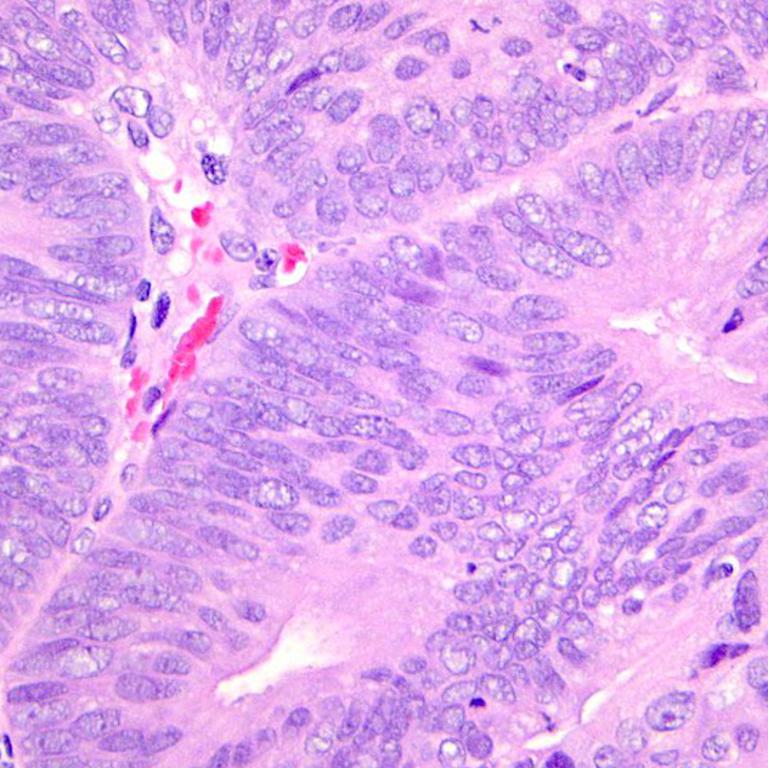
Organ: colon
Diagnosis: adenocarcinomas